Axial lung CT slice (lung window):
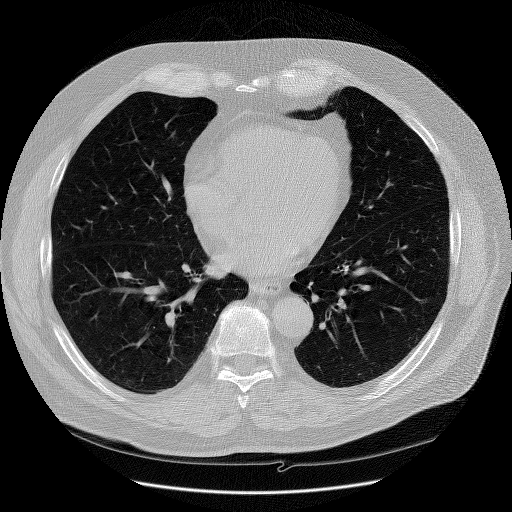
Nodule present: no